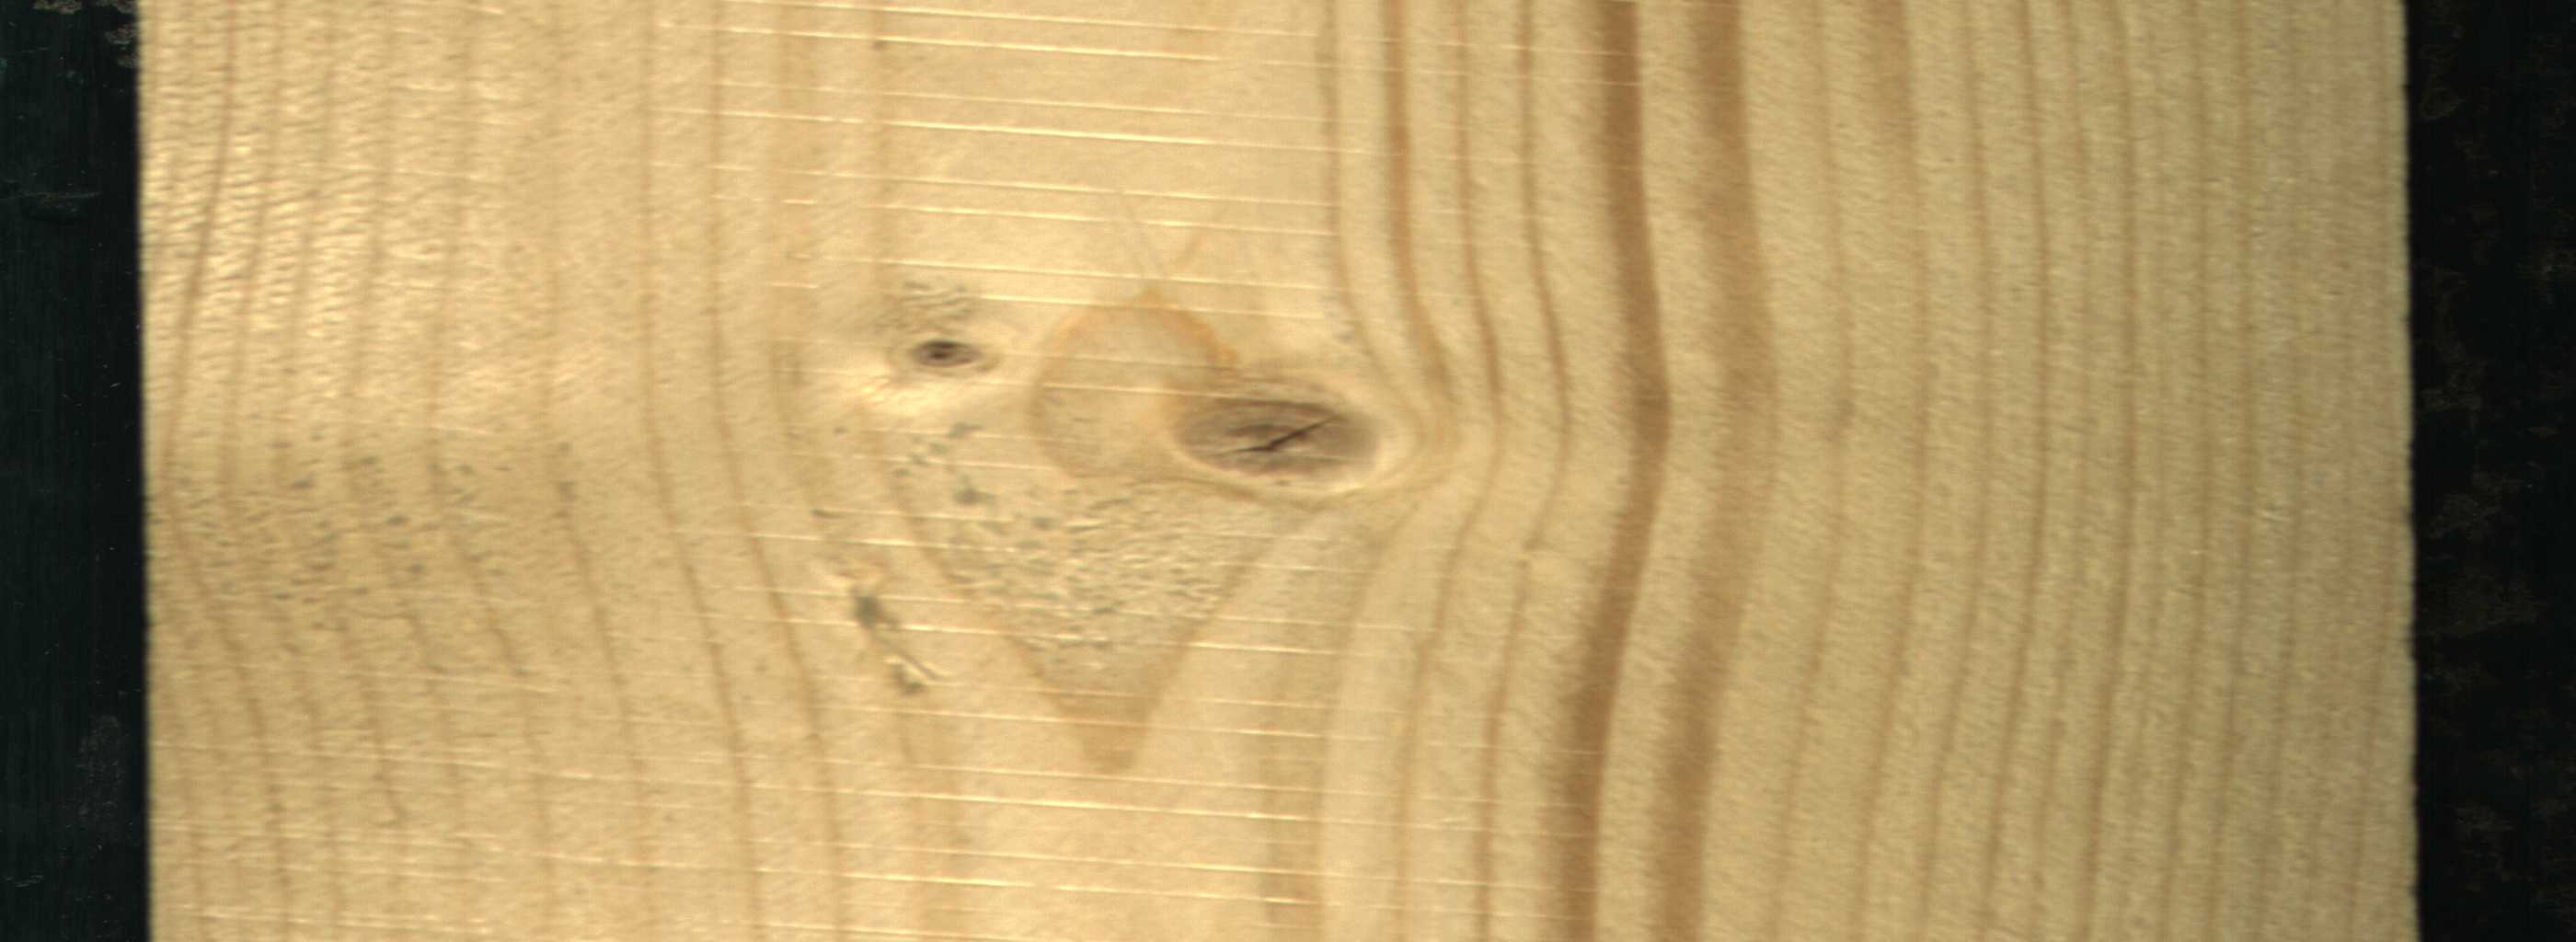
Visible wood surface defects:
Live_Knot
Live_Knot